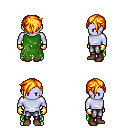
a pixel art fantasy rpg character, male body template, dark elf, purple skin, green tattered cape, metal pants, light blonde pixie cut hairstyle, gold gloves, brown shoes, four views (front, back, left, right), 2x2 character sprite sheet, small pixel art, hard edges, no anti-aliasing